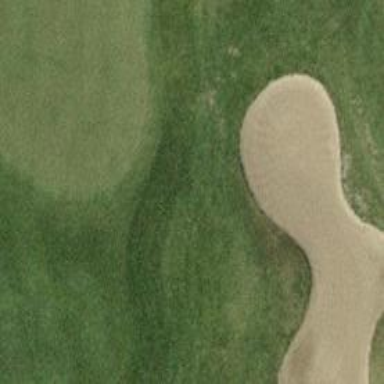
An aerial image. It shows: Sand bunker on golf course.